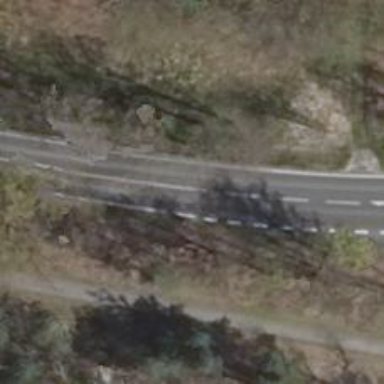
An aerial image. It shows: Secondary road with asphalt surface.